Question: What I'm trying to-do is detect when a user changes the visible child in a GtkStack.
I'm using a GtkStackSwitcher as a visible way to display buttons as per this design:

Thus - when a person clicks/toggles one of those buttons I want to perform some processing.
Which event should I connect to achieve this?
I've looked at both <URL> but I dont see any obvious signals. Any thoughts on the best way to proceed?
These don't appear to be standard buttons - so a 'clicked' event I dont think applies in this scenario.
I'm using Ubuntu 14.04 Gtk+3.10, python3
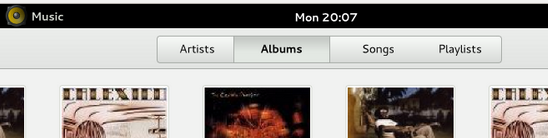
Answer: 'visible-child' is the property you are looking for. Use the 'notify' signal to get notified of changes:
'''
def vc_changed(stack, gparamstring):
print("visible child changed")
my_stack.connect("notify::visible-child", vc_changed)
'''